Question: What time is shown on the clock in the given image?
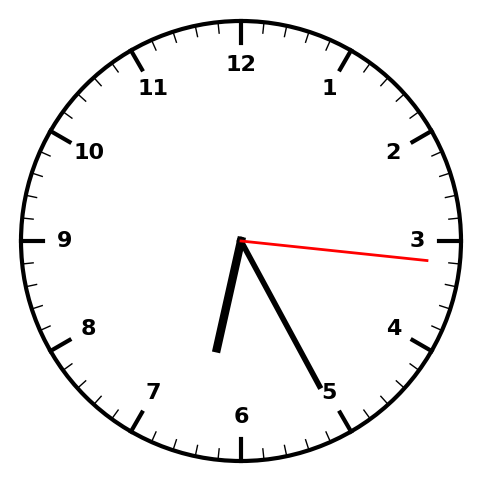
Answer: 06:25:16